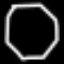
Label: octagon